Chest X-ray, PA view. Patient: 80 years old, sex M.
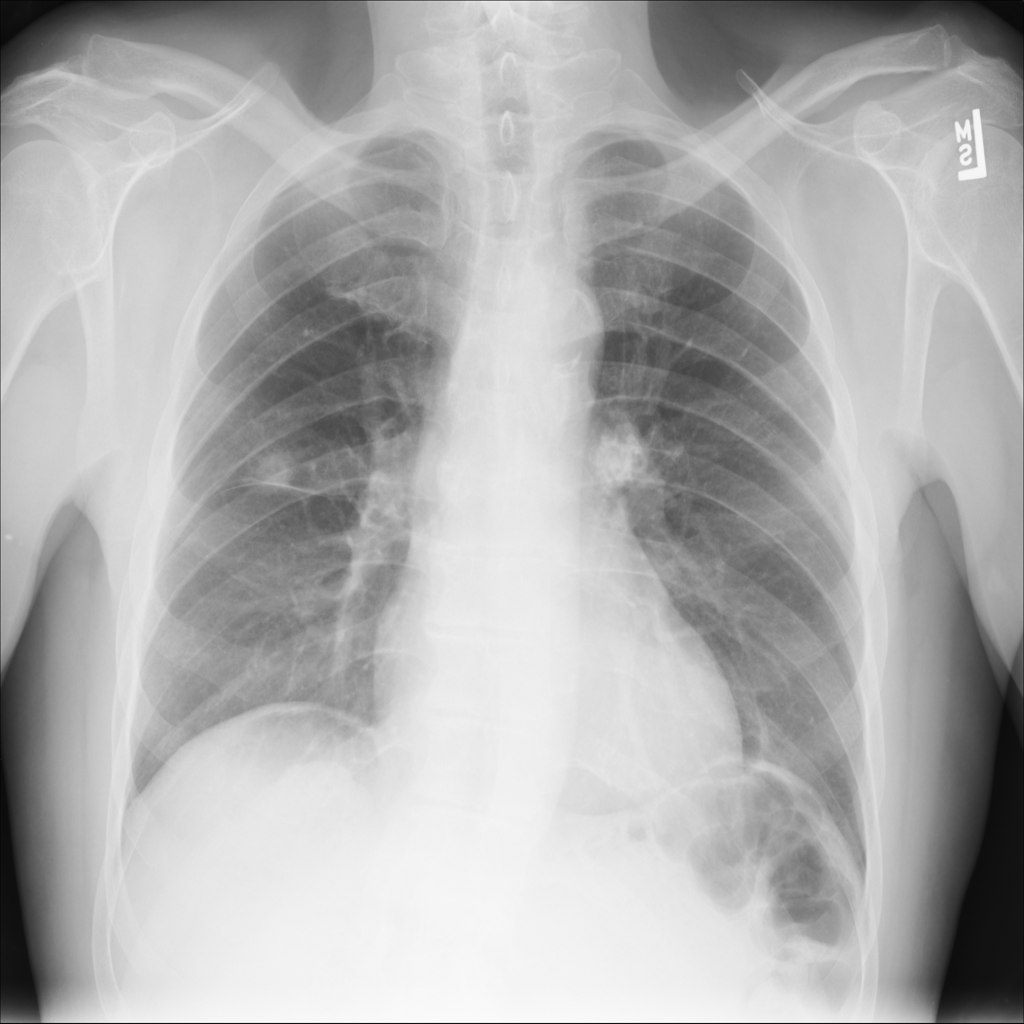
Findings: No Finding